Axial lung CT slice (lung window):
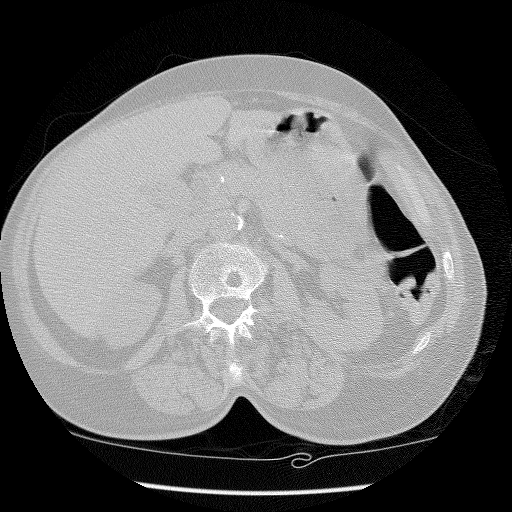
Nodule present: no